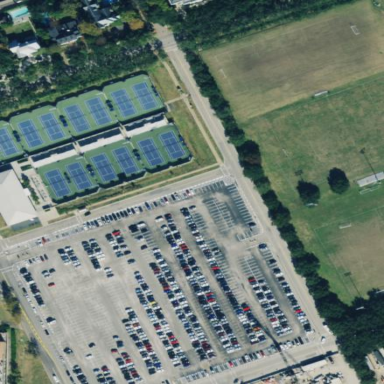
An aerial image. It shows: Sports centre featuring tennis facilities.